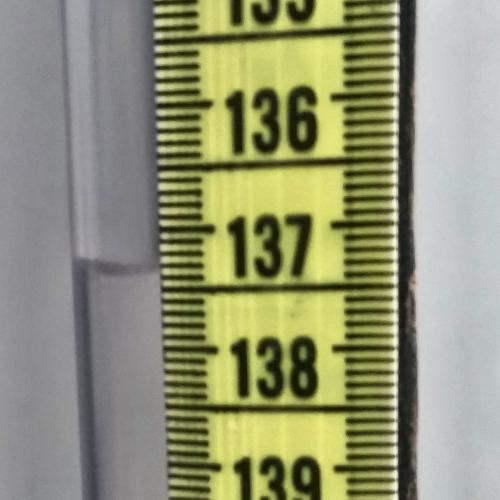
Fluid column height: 137.3 cm